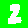
Digit: 2